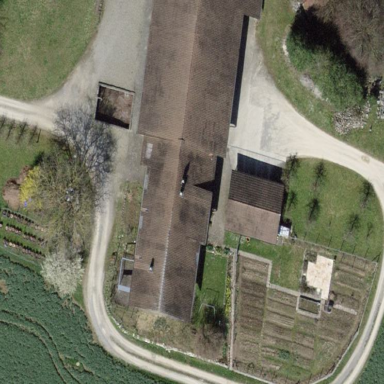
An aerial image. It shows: Farm with farmyard.